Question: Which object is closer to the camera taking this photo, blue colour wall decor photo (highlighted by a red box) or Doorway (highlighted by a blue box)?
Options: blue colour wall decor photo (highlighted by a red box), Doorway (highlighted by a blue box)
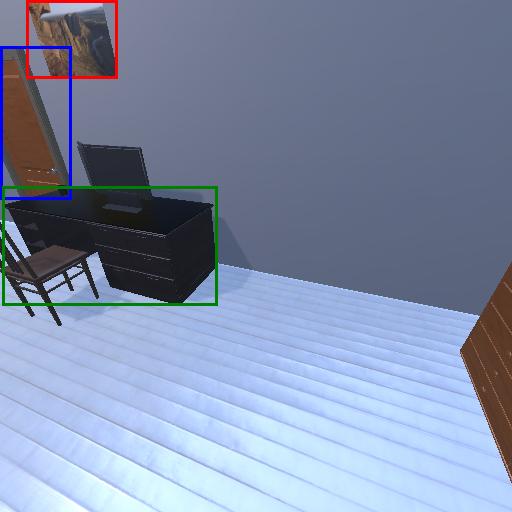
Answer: blue colour wall decor photo (highlighted by a red box)